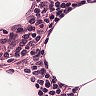
Metastatic tissue present: no